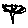
Label: tree